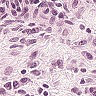
Metastatic tissue present: no